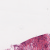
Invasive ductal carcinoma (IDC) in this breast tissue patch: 1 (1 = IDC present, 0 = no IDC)